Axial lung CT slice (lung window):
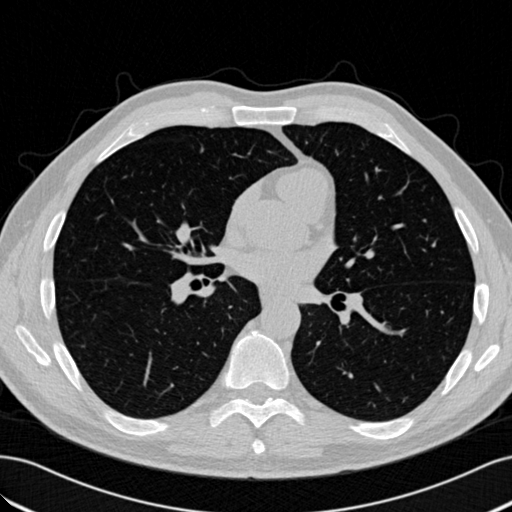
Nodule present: no